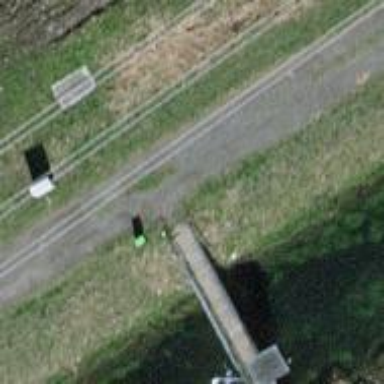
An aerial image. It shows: Footway bridge.